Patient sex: F
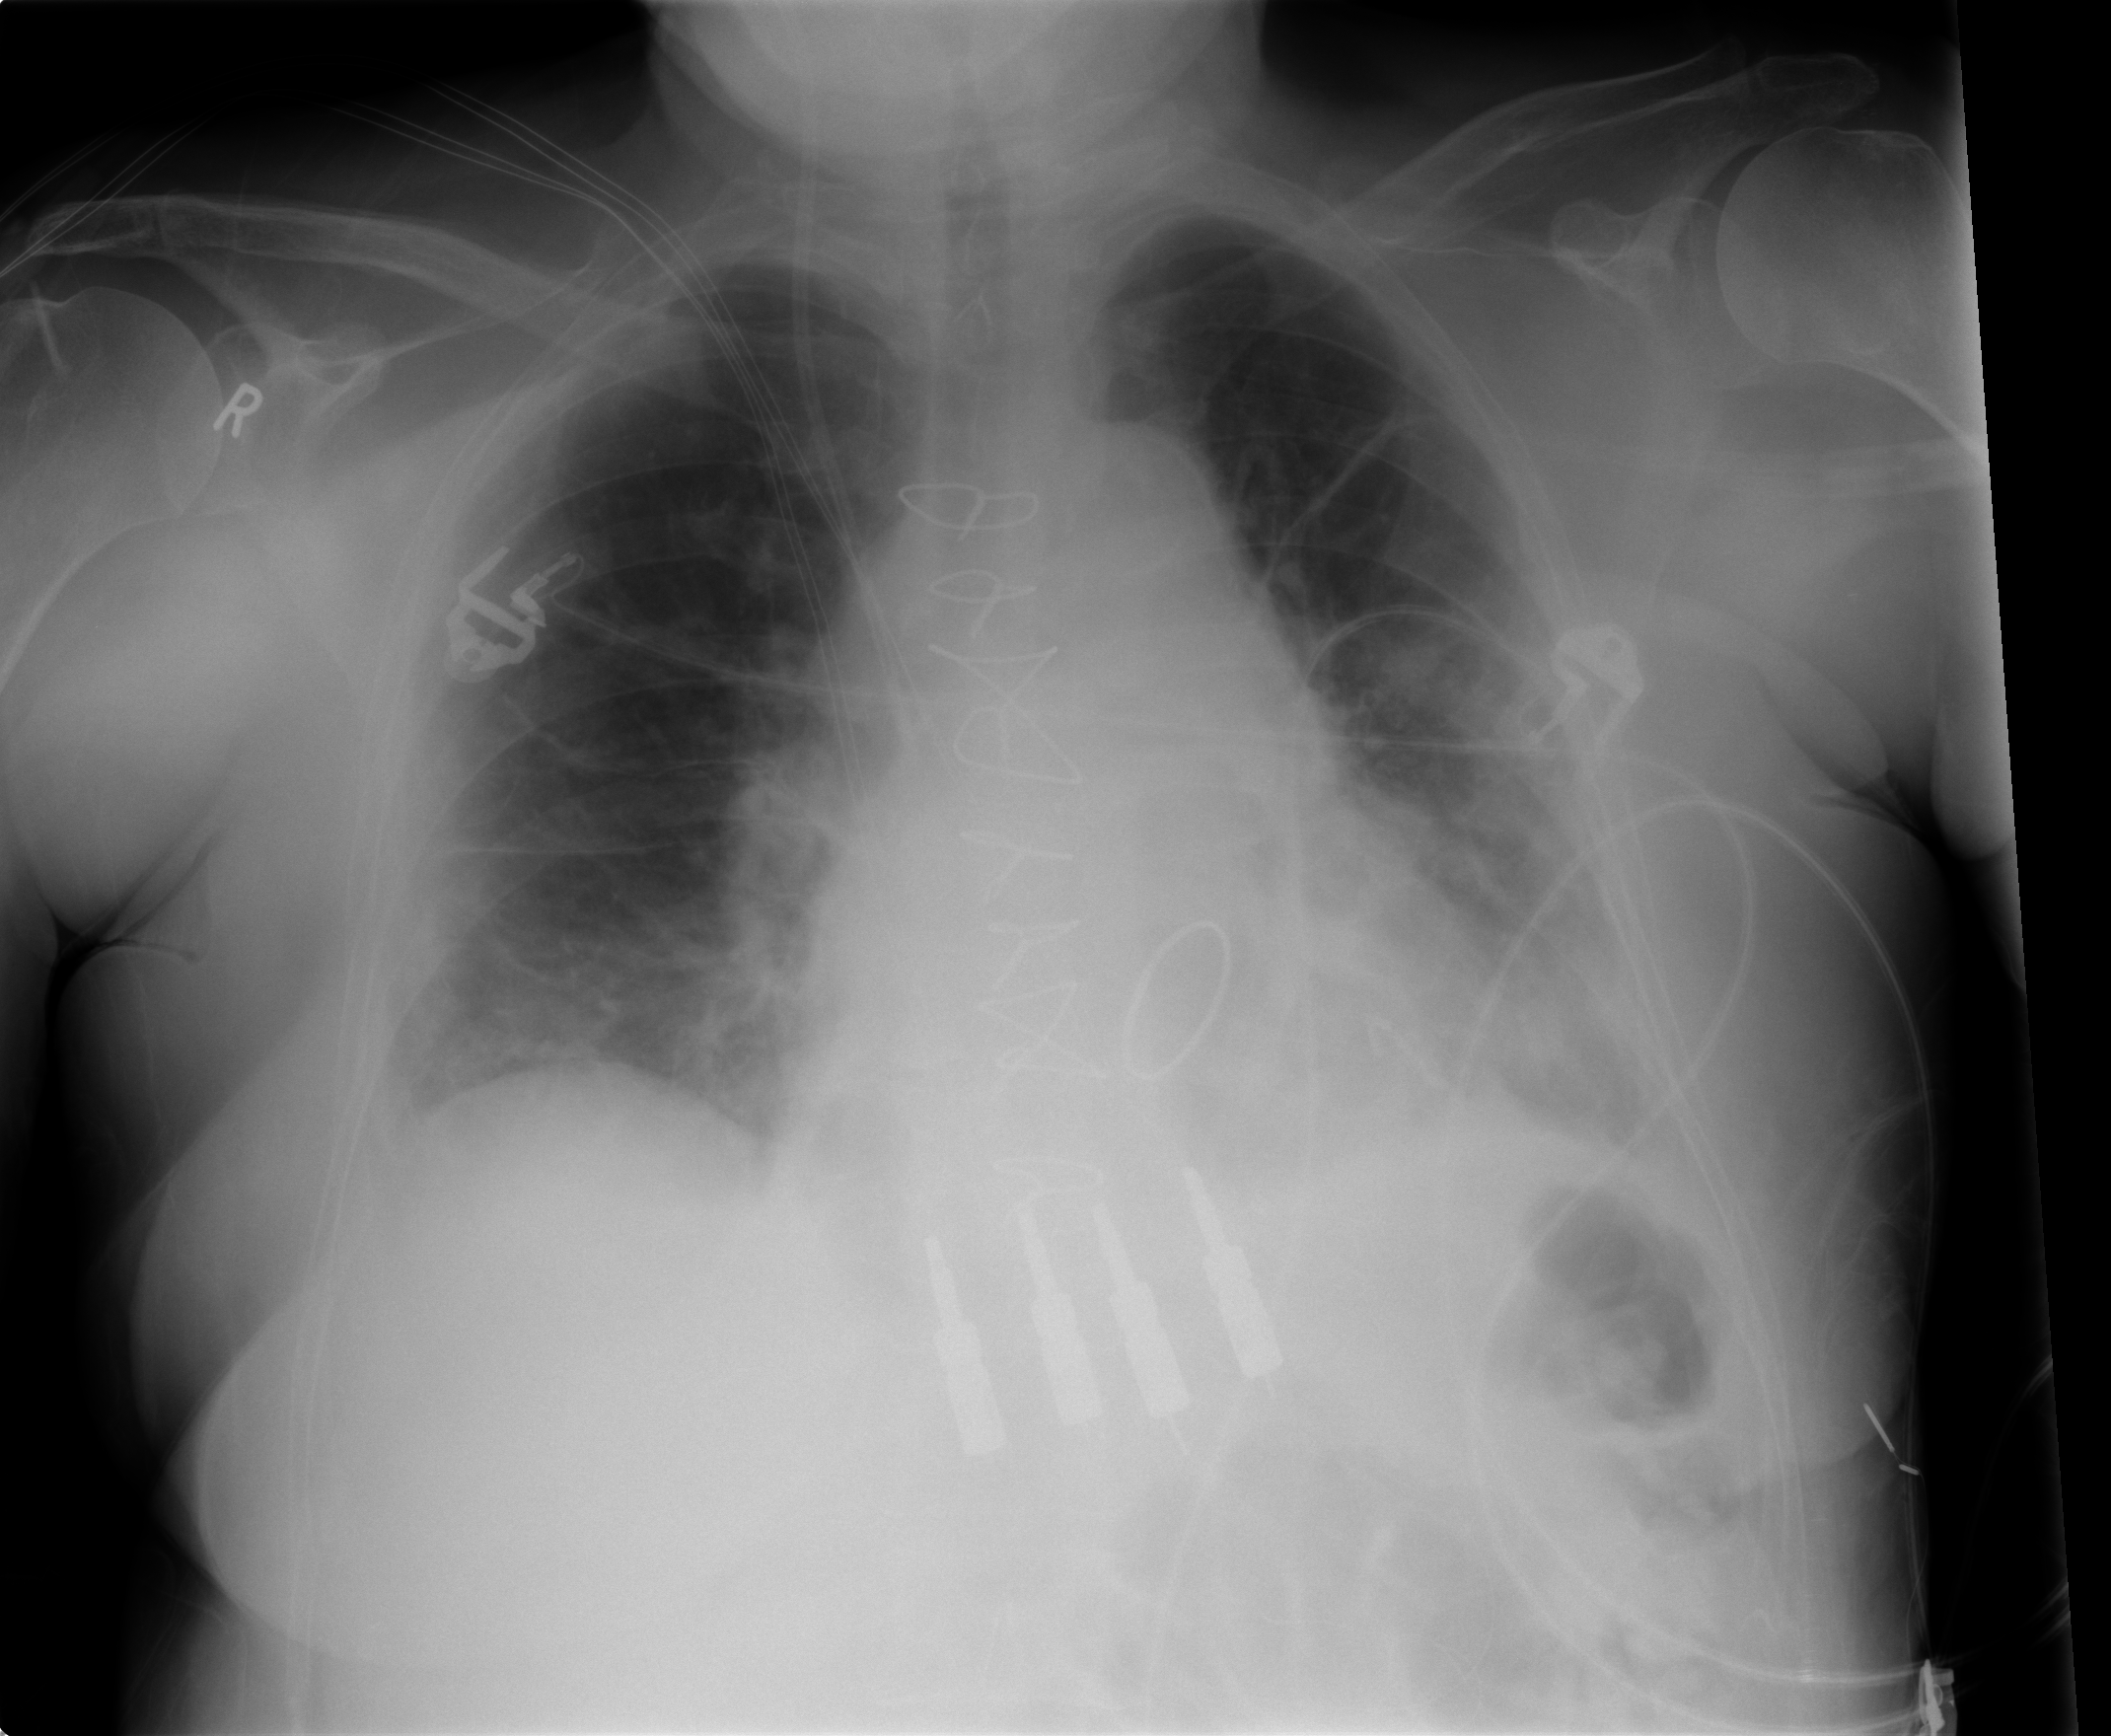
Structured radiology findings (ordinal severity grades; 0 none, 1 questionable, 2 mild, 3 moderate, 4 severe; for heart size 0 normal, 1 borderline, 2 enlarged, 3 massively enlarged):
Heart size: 2
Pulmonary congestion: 2
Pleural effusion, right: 2
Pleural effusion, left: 1
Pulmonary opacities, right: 0
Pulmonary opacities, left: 2
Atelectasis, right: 1
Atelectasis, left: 2